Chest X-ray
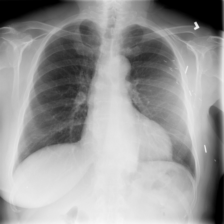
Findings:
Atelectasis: negative
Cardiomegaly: negative
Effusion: negative
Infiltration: negative
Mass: negative
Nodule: negative
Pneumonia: negative
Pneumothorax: negative
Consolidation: negative
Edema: negative
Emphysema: negative
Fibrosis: negative
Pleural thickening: negative
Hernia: negative